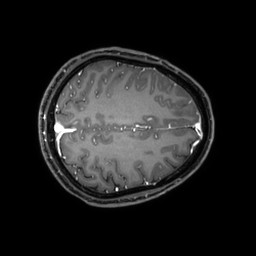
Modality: T1w
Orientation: axial
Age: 46
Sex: male
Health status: ill
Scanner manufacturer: philips
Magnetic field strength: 3 T
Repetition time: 0.0079 s
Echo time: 0.0035 s